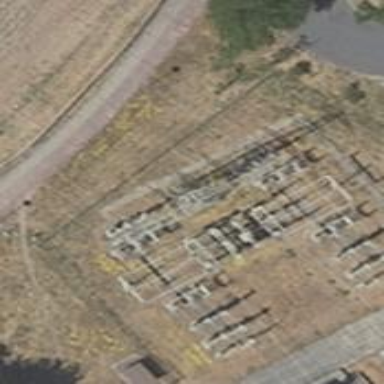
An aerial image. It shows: Switch used for power control.